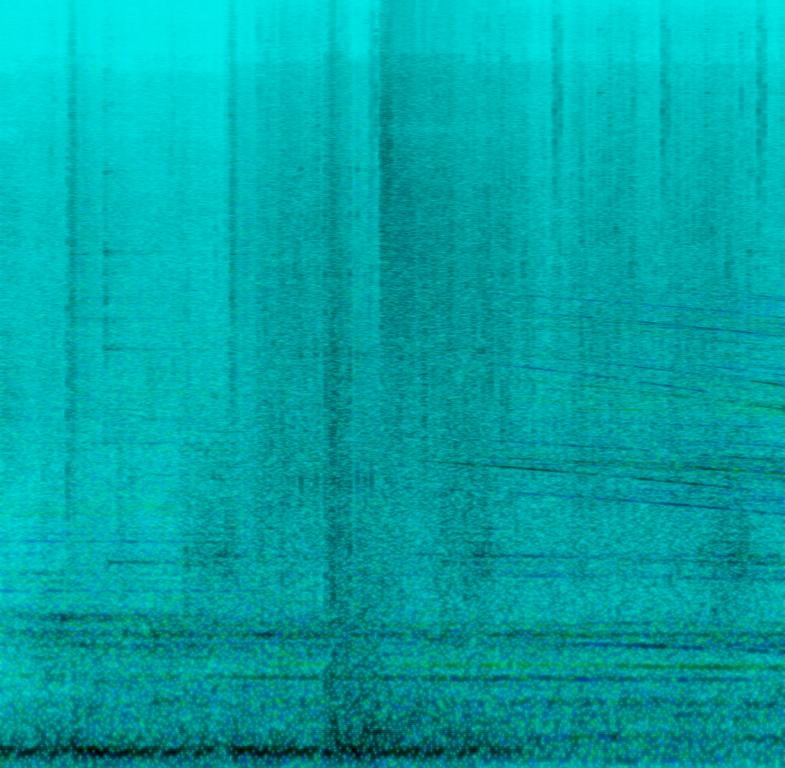
The excerpt starts off with 3 bass drum beats after which an explosion and a crumbling sound can be heard. After this, downward sliding strings or a similar instrument in timbre can be heard creating a sort of scary effect. In the background wind sounds can be heard throughout.